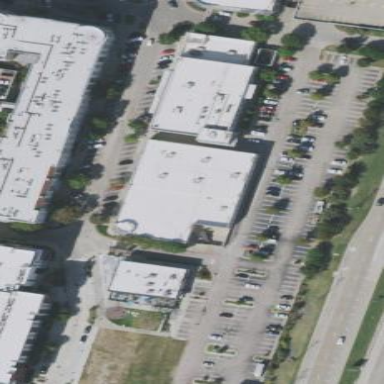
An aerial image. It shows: Flat-roofed retail building.